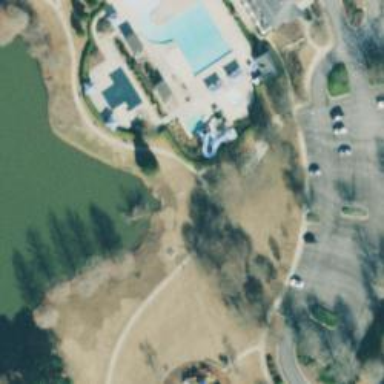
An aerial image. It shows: Water slide attraction.